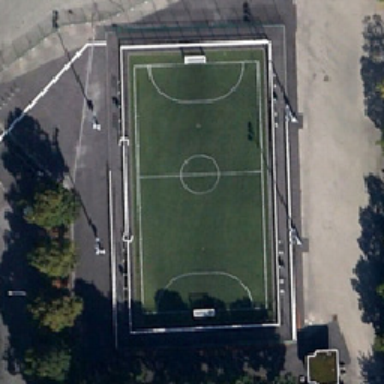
There is a green field in the land .